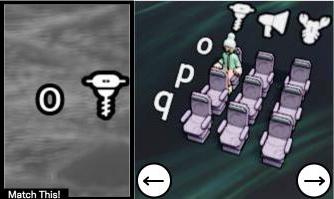
Task: seats
Answer: yes